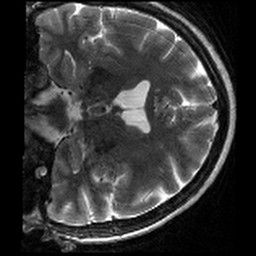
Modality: T2w
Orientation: coronal
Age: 38
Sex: female
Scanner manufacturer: siemens
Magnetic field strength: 3 T
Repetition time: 8.02 s
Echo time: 0.08 s